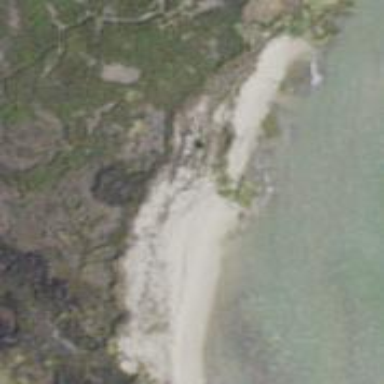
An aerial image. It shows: Scenic beach with natural beauty.